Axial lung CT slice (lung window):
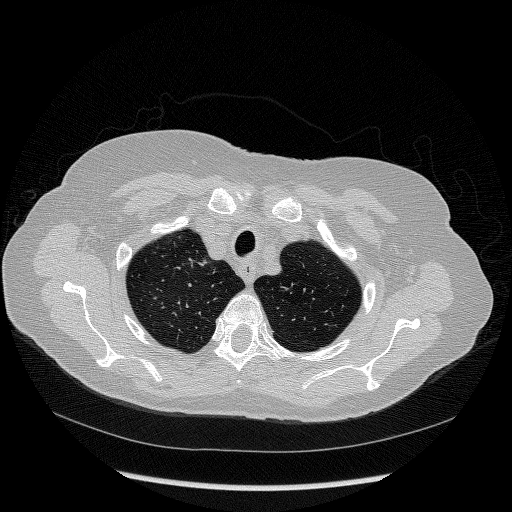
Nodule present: no